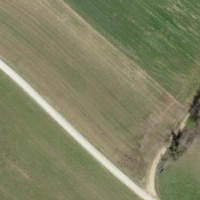
EUNIS habitat code: 52
Species observed at this site:
Pseudochorthippus parallelus
Melittis melissophyllum